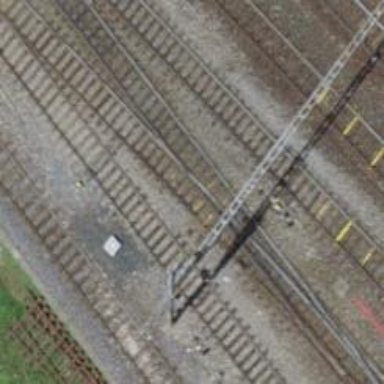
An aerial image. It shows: Single-track railway siding with electrified contact lines.